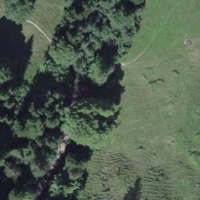
EUNIS habitat code: 43
Species observed at this site:
Cardamine pratensis